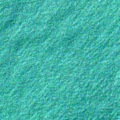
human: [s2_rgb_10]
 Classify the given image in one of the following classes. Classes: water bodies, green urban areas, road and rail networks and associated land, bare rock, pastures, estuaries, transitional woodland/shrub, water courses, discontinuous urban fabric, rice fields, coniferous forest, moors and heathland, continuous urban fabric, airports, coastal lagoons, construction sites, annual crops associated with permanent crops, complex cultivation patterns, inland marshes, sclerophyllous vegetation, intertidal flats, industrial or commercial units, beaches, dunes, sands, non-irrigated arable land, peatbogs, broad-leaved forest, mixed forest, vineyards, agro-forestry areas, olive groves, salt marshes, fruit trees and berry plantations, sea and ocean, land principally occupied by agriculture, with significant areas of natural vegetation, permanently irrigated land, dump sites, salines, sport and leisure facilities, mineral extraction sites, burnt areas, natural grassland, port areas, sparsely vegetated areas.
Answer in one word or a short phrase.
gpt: sea and ocean